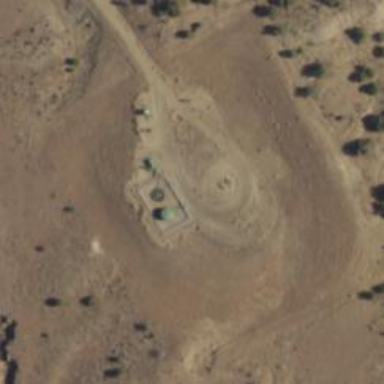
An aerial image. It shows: Storage tank with man-made structure.